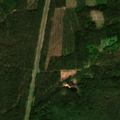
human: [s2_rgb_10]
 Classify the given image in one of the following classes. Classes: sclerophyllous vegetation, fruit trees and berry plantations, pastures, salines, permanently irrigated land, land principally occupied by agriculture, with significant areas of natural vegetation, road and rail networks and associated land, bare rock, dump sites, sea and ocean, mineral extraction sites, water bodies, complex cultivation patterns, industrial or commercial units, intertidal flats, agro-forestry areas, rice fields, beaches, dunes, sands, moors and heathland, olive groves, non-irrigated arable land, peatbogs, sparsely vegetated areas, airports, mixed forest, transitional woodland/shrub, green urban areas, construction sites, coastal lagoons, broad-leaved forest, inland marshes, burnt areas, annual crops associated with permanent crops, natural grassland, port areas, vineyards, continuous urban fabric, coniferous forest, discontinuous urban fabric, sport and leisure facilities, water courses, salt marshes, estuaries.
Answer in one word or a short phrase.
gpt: coniferous forest, mixed forest, transitional woodland/shrub